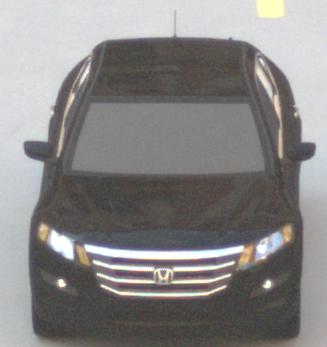
Make: Honda
Model: Crosstour
Detailed model: -
Model produced from: 2009
Model produced until: 2012
Doors: 4
Color: black
Road condition: dry road
Daytime: morning or afternoon
Contrast: low contrast